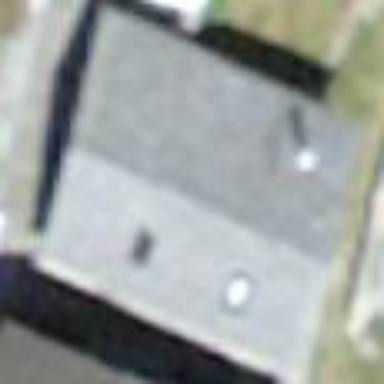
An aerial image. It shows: Simple house.